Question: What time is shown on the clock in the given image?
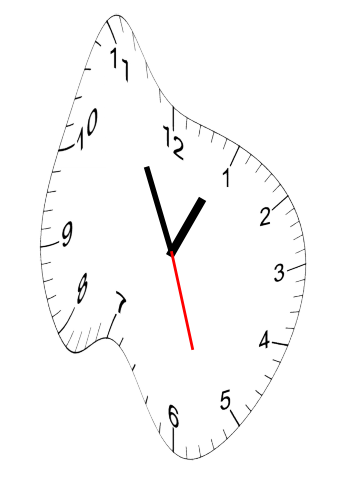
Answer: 12:55:27